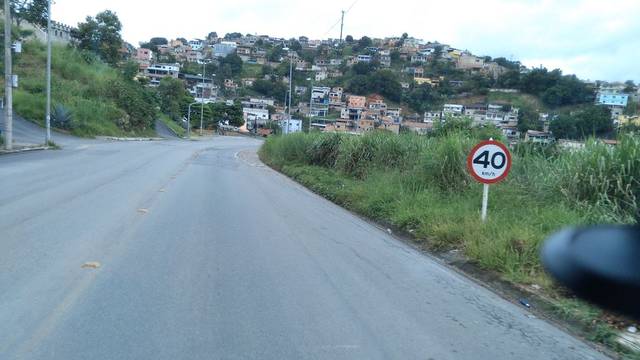
Region: Brazil
Coordinates: -19.87, -43.894